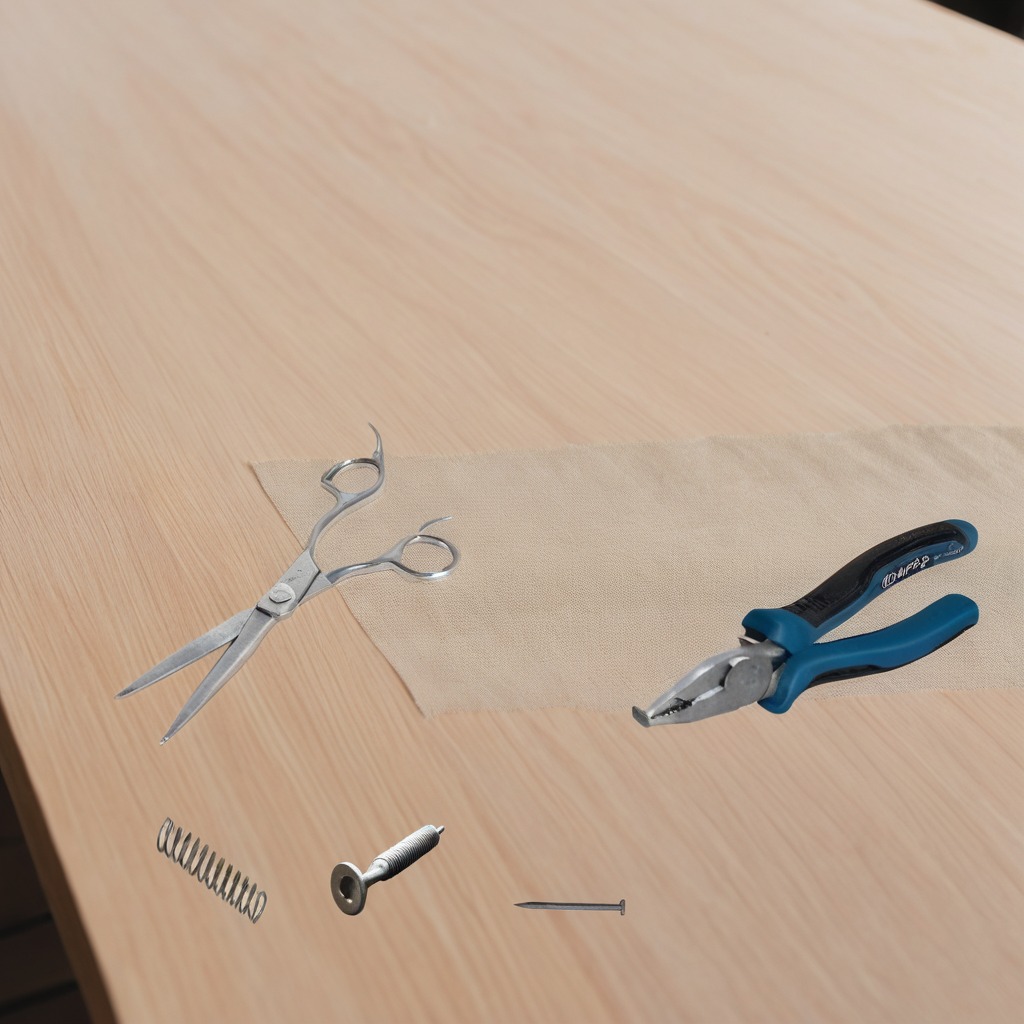
A metal machine screw, an iron nail, a pair of pliers, a coiled metal spring, and a pair of scissors are lying on the wooden table in an outdoor workshop during daytime bright natural light soft shadows worn but beneath the cloth.